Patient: sex F, age 26
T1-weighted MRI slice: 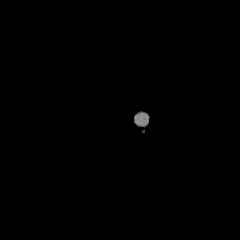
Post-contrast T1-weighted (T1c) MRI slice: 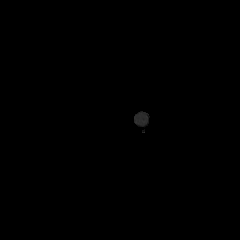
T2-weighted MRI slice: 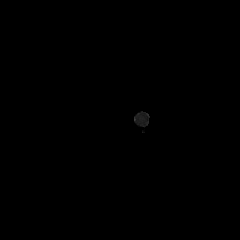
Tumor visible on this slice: no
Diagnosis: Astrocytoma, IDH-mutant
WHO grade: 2